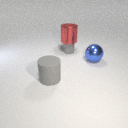
large red metal cylinder above small gray rubber cylinder